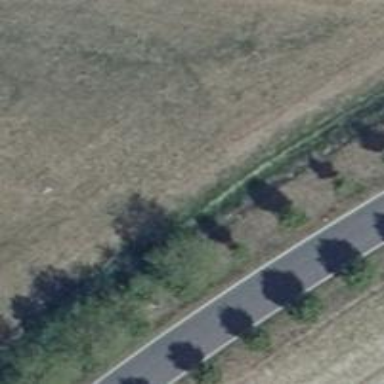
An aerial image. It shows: Row of deciduous broadleaved trees.